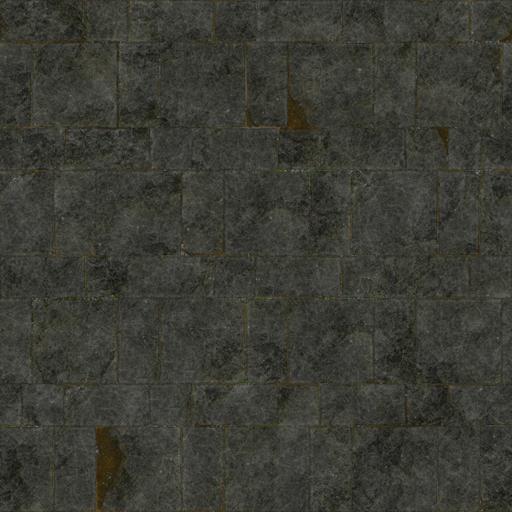
Tags: broken grey medival stone tiled tiles